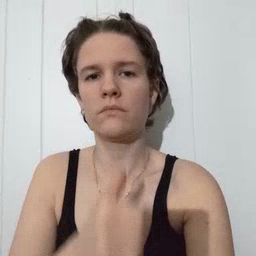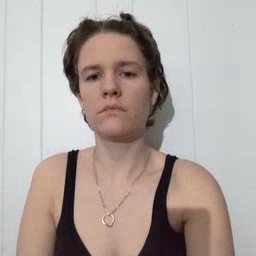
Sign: girl